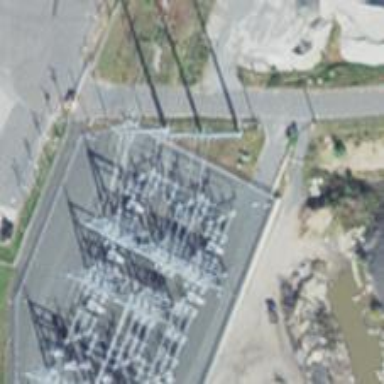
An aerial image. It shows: Switch for power supply.